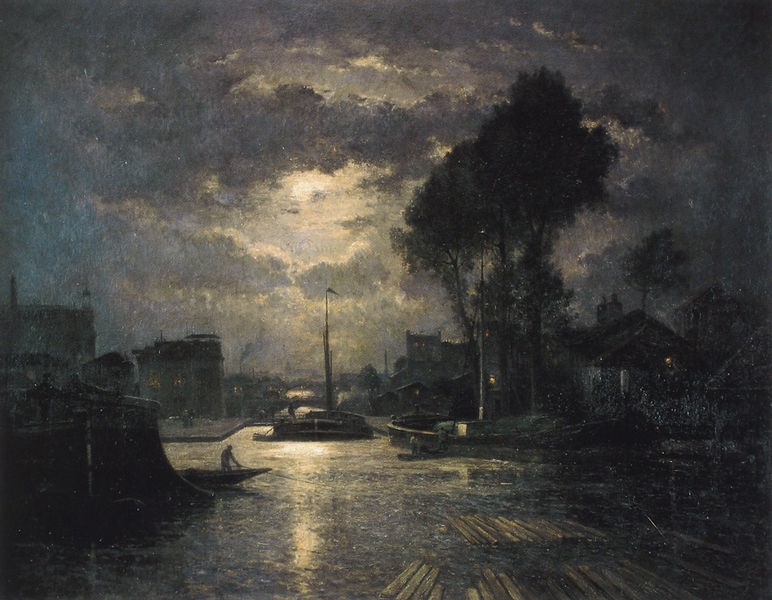
Titel: Der Kanal Saint-Denis im Mondschein, vom Hafen von Metz aus gesehen
Künstler: Wienand von Steeg
Schlagwörter: baum, blau, dunkel, himmel, mann, wasser, wolken, bäume, fluss, landschaft, see, stadt, ufer, holz, licht, nacht, weiss, haus, häuser, spiegelung, kanal, arbeit, boot, boote, schiff, schiffe, fahne, fischer, schiffer, ziehen, planken, ruderer, stimmung, mondlicht, mond, seil, wimpel, floss, flösser, wollken, holztransport, flöße, e, flo´